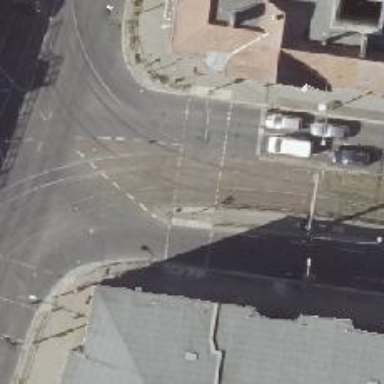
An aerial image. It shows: Tram crossing with traffic signals.